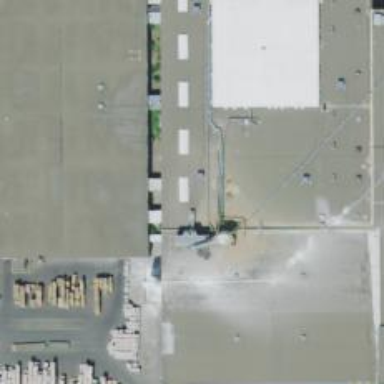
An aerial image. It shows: Industrial building with works in progress.